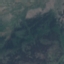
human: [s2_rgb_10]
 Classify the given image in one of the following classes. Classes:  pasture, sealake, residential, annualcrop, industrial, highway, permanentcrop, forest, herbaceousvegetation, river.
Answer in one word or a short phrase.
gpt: HerbaceousVegetation